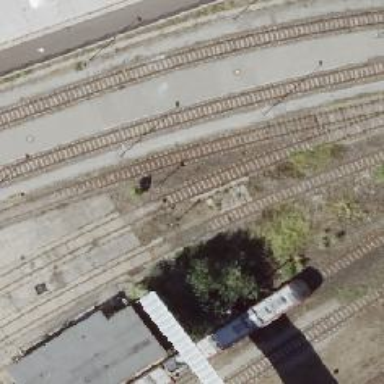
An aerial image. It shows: Railway signal.